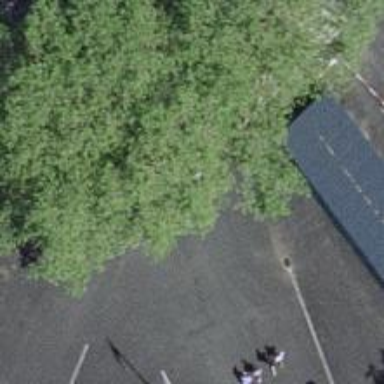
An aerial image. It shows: Bollard.